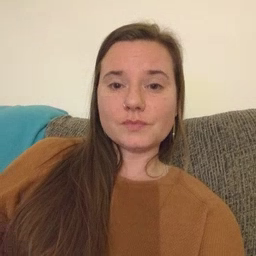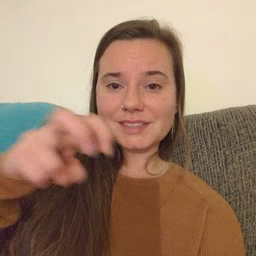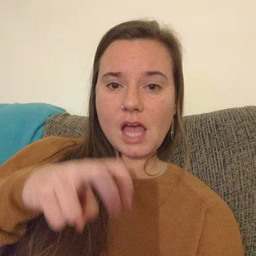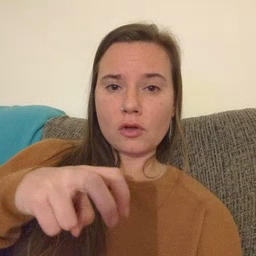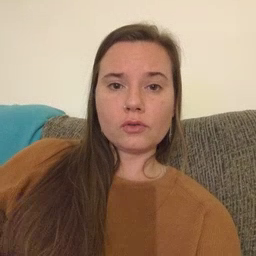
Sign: chair